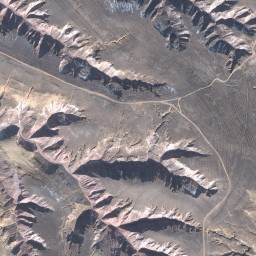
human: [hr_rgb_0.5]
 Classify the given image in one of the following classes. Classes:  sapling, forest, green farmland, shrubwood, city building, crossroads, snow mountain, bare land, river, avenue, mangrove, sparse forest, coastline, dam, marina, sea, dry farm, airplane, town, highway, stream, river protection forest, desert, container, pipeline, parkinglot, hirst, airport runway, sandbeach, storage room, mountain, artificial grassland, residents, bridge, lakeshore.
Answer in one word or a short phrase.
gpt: mountain